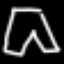
Label: pants